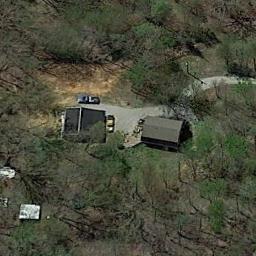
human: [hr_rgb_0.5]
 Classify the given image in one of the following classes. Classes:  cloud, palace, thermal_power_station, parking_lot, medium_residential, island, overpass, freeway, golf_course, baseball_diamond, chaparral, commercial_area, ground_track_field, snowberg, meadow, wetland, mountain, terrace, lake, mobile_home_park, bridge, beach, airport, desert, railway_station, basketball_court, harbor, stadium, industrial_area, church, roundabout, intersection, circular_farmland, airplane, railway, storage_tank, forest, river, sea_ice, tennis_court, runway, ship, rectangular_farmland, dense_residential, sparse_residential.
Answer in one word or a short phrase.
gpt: sparse_residential